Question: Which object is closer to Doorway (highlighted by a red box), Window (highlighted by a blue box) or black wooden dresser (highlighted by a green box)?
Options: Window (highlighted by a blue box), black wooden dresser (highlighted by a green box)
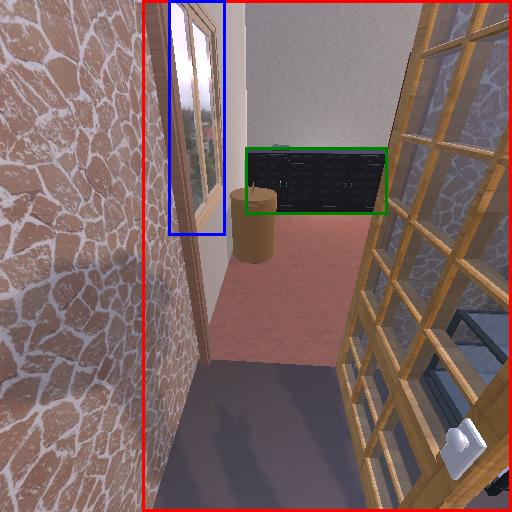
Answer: Window (highlighted by a blue box)